Brain MRI, t1w sequence, axial 2D slice.
Patient: age 55, sex F, weight 75 kg, height 1.7 m
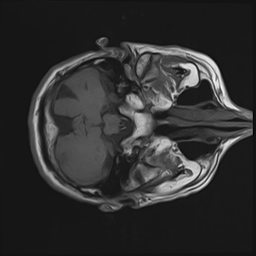